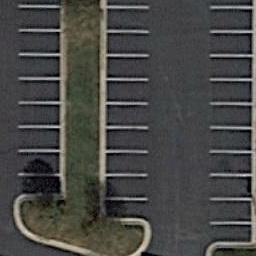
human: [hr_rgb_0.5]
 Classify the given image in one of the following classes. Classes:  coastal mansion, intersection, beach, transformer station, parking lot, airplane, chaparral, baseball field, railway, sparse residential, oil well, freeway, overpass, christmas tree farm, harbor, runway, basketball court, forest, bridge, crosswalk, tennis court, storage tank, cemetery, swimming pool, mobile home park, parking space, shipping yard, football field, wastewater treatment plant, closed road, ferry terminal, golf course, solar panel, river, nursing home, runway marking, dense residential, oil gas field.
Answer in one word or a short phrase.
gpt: parking space